Aerial crown-view tile of a tropical tree (Barro Colorado Island, Panama), acquired 20250512:
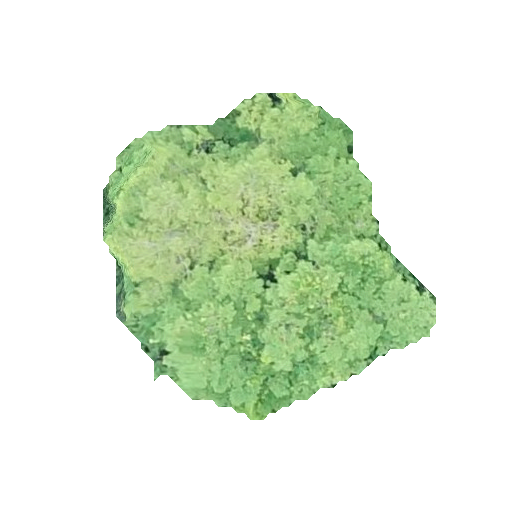
Species: Terminalia amazonia
GBIF accepted scientific name: Terminalia amazonica
Crown area: 107.454 m²